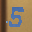
Label: 5